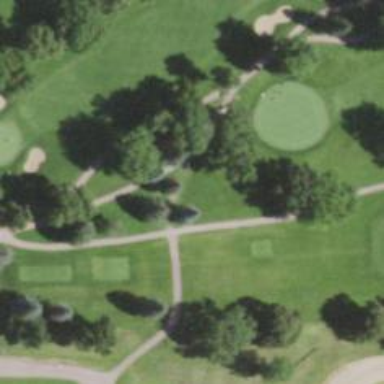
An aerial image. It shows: Path used for both walking and golf.